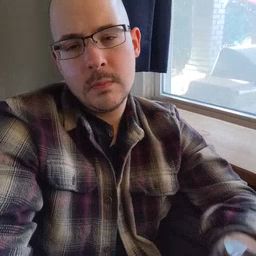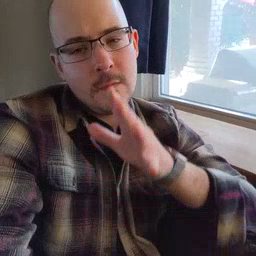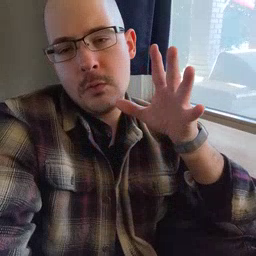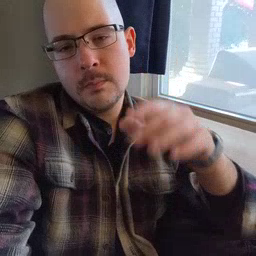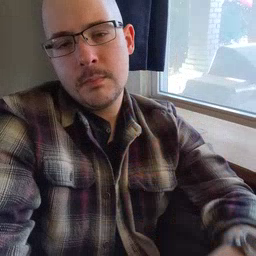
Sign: farm